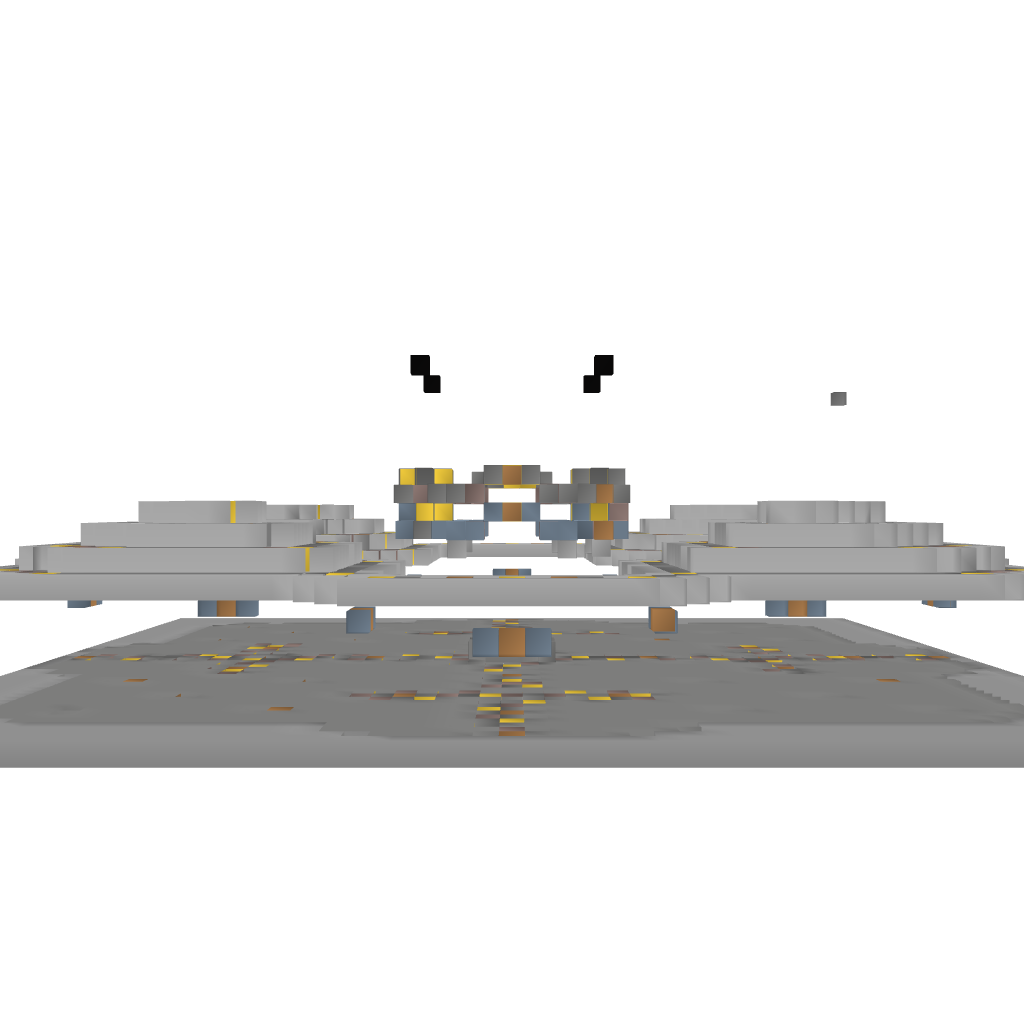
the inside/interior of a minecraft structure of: Server Spawn Collection (6 Spawns!)